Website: crate-barrel
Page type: account-selection
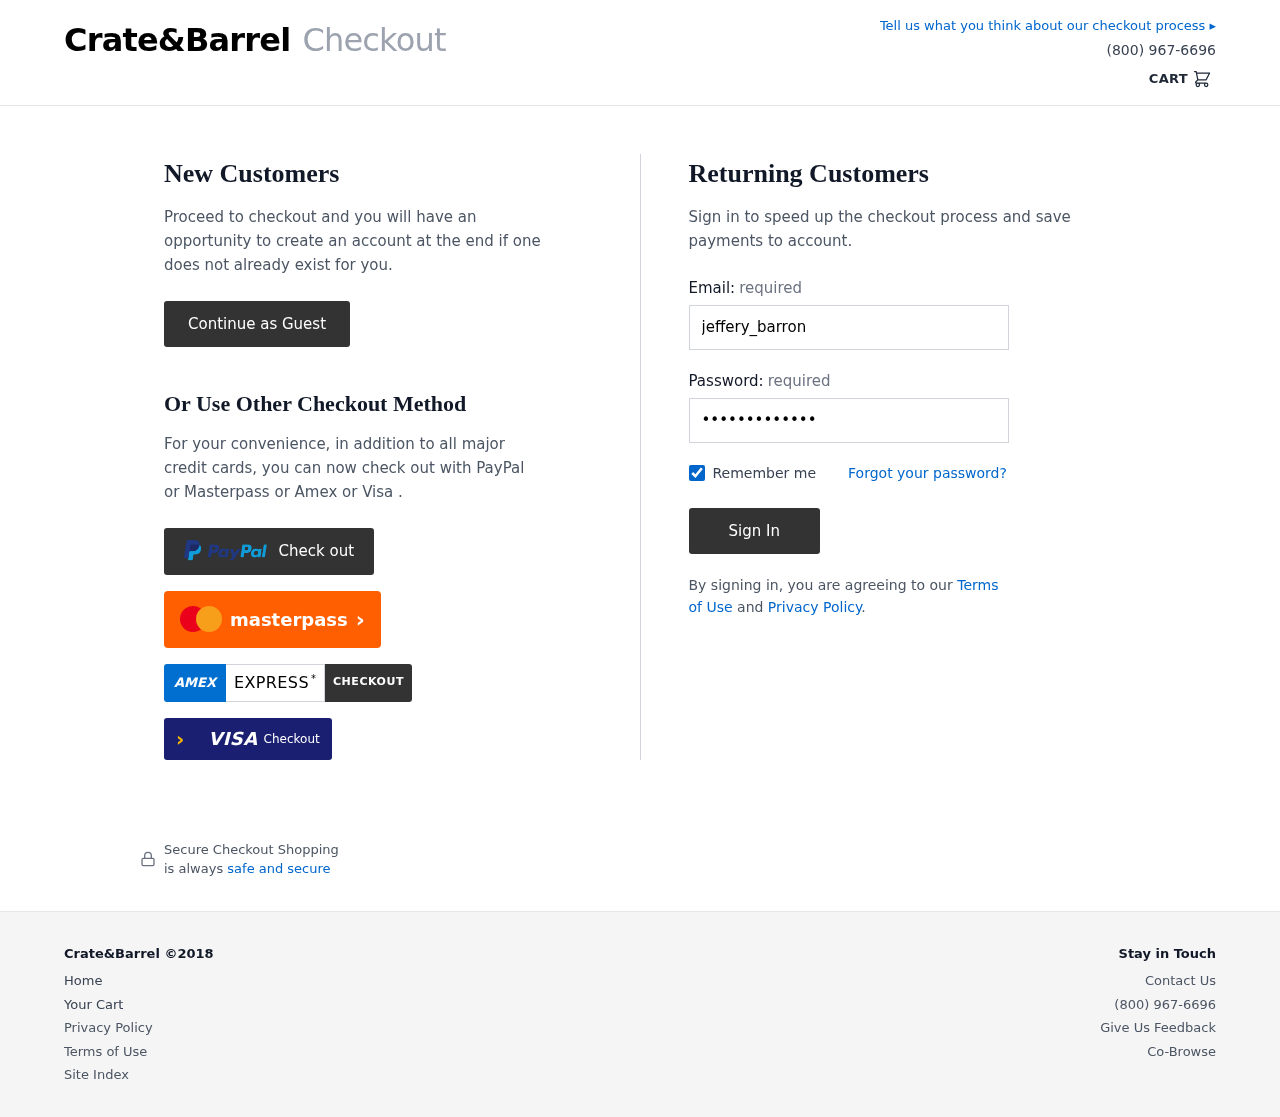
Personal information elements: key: PII_LOGIN_USERNAME
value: jeffery_barron